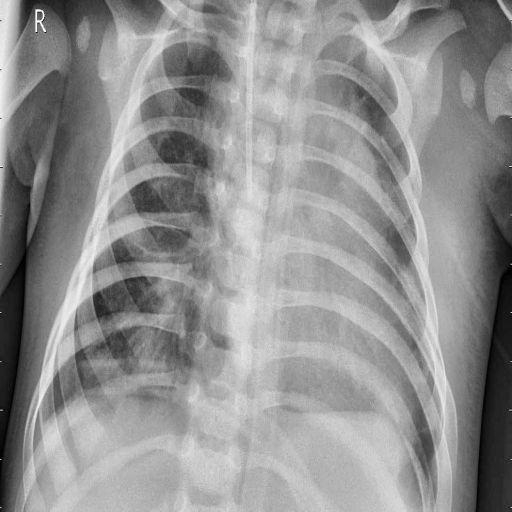
Finding: PNEUMONIA